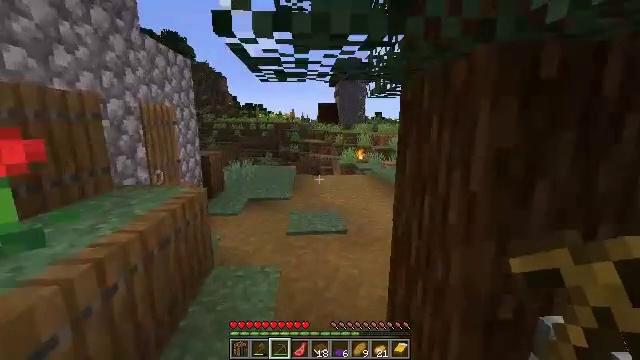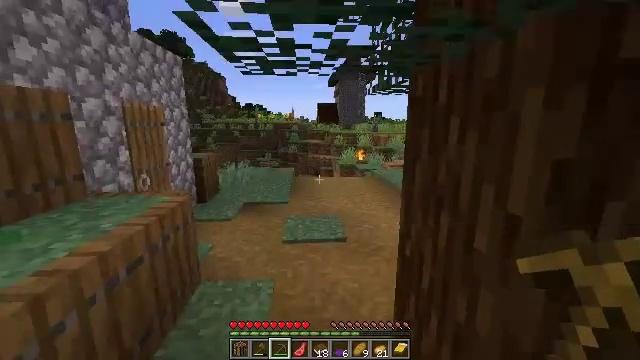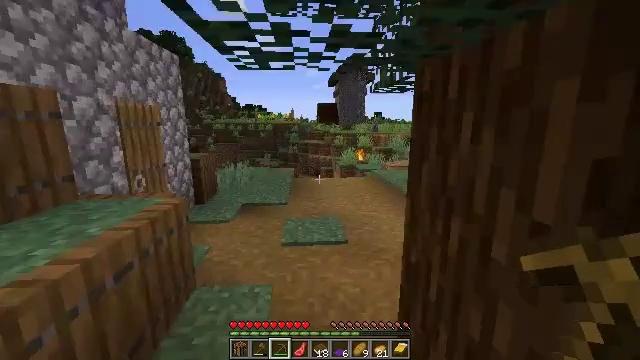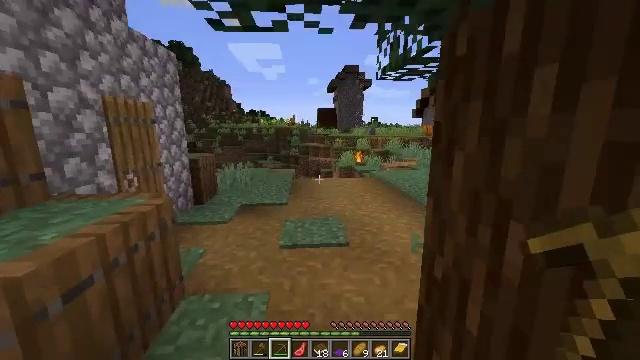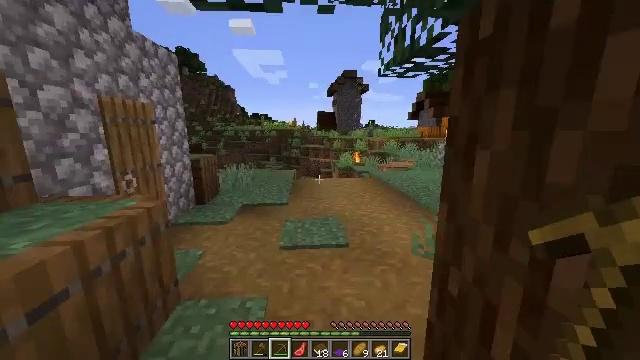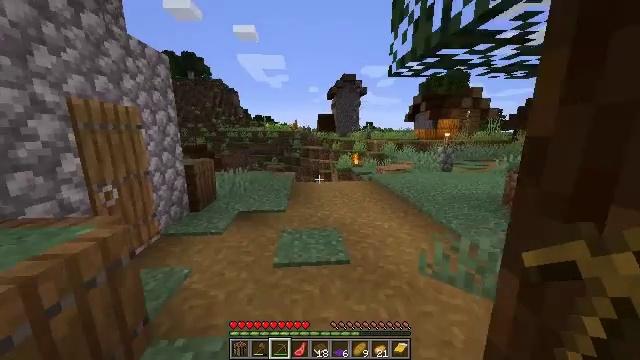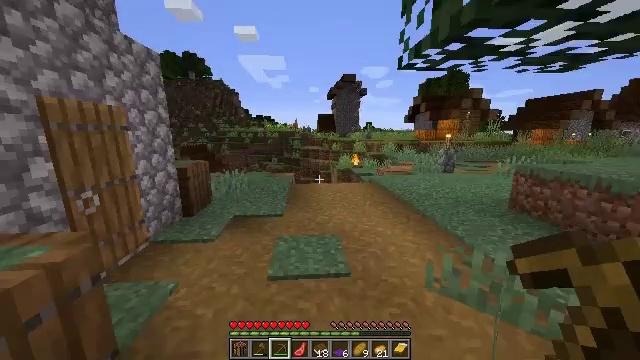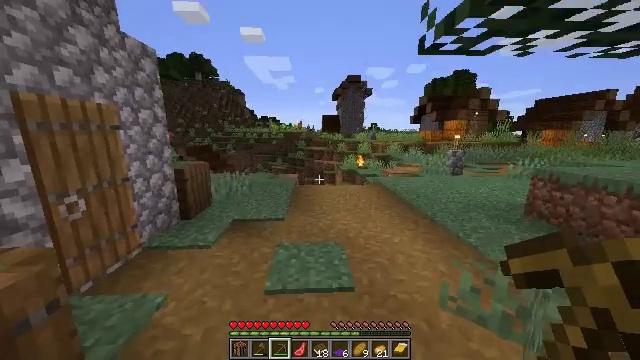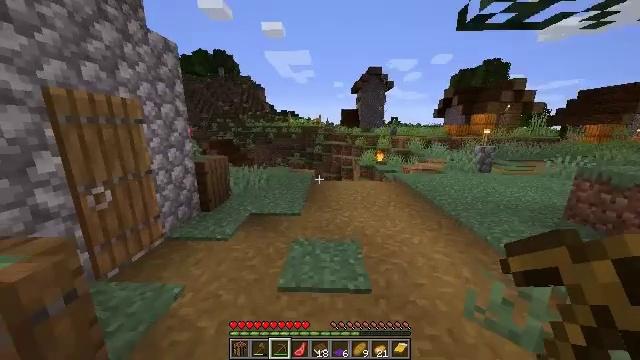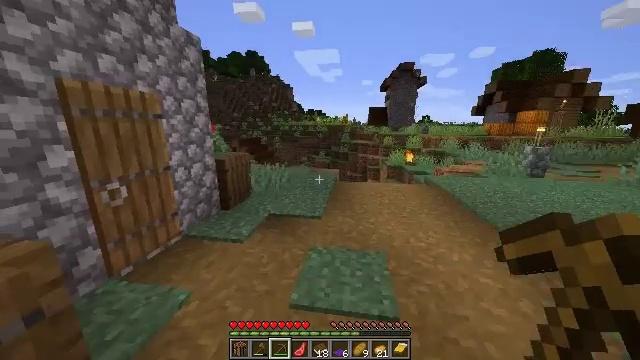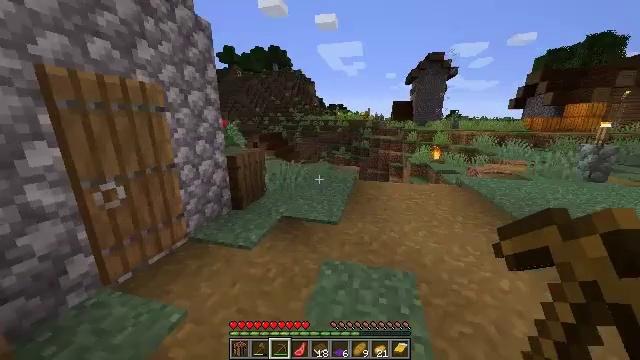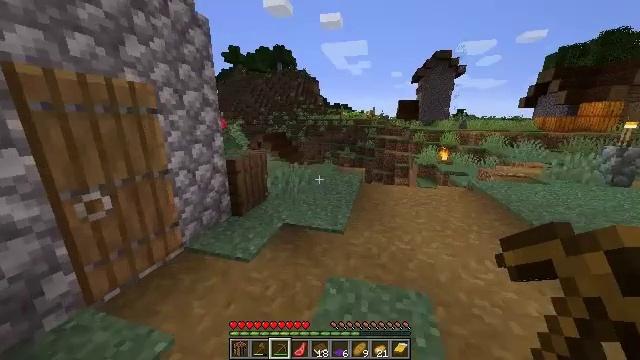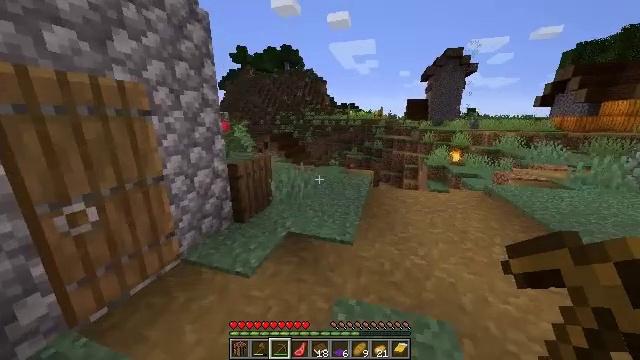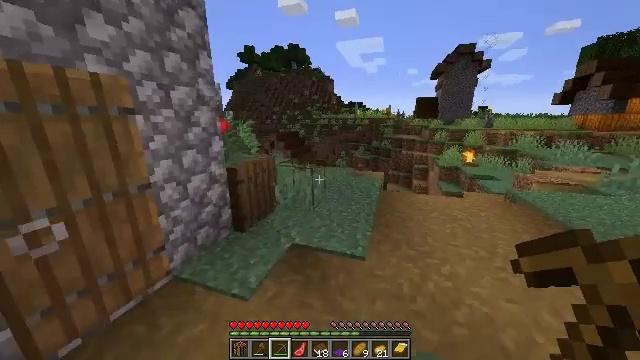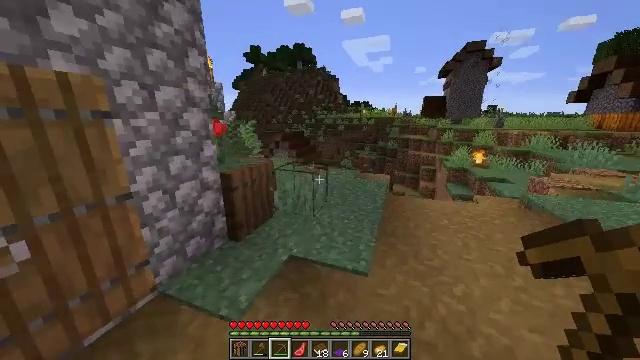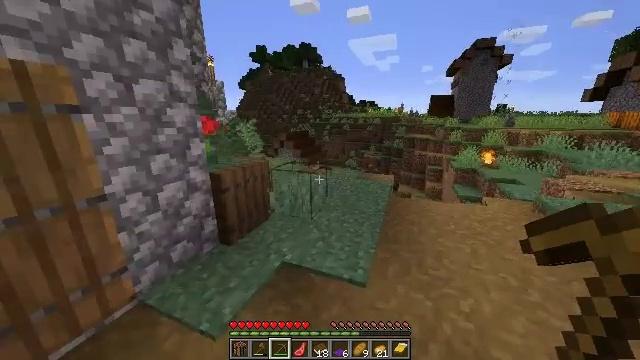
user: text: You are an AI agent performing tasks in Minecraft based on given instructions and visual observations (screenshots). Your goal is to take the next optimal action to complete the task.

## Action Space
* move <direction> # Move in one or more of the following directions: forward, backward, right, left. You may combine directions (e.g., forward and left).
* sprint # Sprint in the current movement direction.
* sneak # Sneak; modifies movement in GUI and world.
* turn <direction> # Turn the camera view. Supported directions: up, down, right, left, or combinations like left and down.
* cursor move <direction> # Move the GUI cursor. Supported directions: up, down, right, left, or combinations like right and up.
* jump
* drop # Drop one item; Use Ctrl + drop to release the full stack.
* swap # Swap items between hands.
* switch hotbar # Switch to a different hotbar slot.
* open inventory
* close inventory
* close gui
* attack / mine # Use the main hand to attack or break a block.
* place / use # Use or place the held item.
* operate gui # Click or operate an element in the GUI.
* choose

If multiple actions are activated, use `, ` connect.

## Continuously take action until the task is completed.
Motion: motion action
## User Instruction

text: Gather the purple carpet by attacking it.
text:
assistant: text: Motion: move forward
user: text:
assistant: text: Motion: move forward, sprint
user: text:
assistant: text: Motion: move forward, sprint
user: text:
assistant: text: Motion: move forward, sprint
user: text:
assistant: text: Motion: move forward, sprint
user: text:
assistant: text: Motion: move forward
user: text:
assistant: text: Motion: move forward, turn left
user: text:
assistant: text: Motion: move forward, turn left and down
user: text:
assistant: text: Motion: move forward, turn left
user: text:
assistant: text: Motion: move forward, turn left and down
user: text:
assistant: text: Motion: move forward, turn left
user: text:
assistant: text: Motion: move forward, turn left
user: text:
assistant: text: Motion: move forward, turn left
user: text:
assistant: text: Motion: move forward and move right, turn left
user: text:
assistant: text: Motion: move forward and move right, turn left
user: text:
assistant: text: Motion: move forward and move right, turn left
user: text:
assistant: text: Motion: move forward and move right, turn left and down
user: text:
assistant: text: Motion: move forward and move right, turn left
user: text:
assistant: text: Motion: move forward and move right, turn left
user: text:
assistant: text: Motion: move forward, turn left
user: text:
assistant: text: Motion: move left, turn left and up
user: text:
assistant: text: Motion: move left, turn left and up
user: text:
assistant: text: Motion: move left
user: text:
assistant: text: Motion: move forward and move left
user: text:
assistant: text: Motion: move forward and move left, use / place
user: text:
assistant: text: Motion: move forward, use / place
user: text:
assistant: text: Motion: move forward
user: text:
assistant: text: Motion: move forward and move right
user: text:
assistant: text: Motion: move forward and move right
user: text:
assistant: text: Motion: move forward and move right